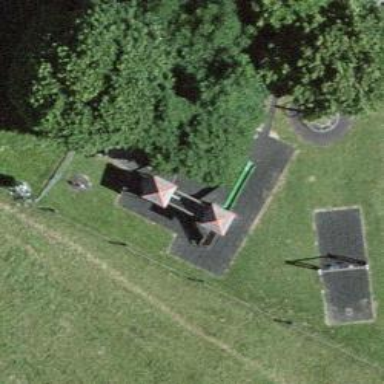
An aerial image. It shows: Playground featuring slide.